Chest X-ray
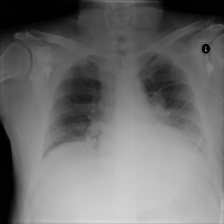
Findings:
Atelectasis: negative
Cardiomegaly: negative
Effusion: negative
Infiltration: negative
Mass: negative
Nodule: negative
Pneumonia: negative
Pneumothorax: negative
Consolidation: positive
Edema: negative
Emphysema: negative
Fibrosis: negative
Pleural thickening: negative
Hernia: negative